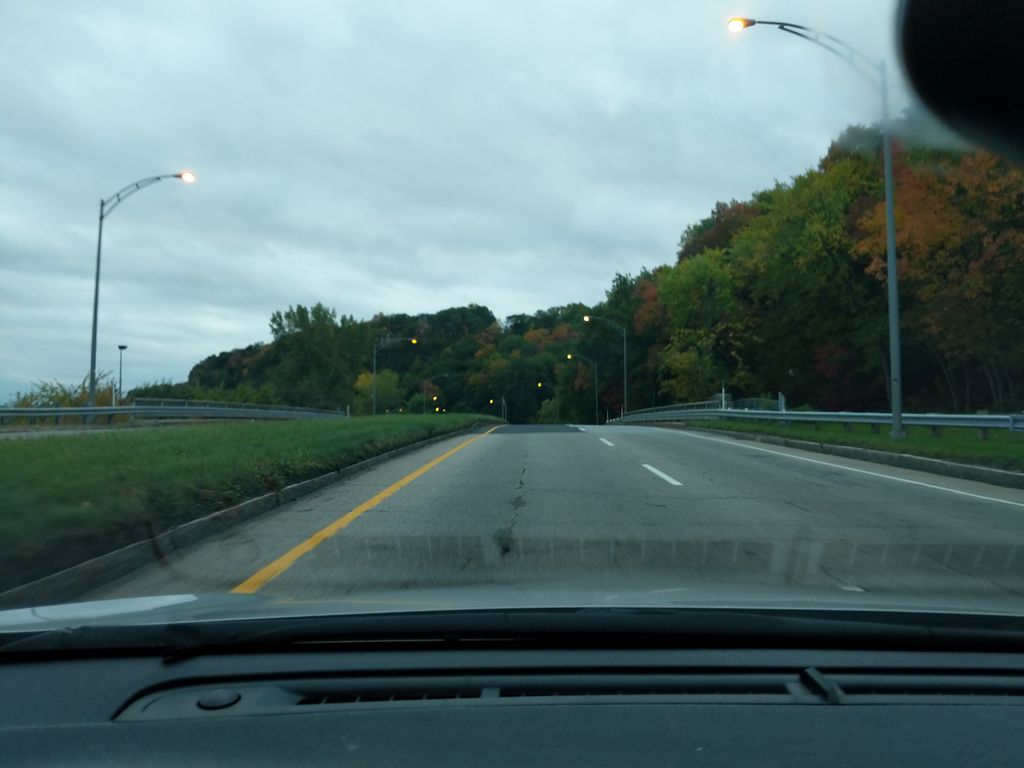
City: quebec_city